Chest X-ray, AP view. Patient: 30 years old, sex F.
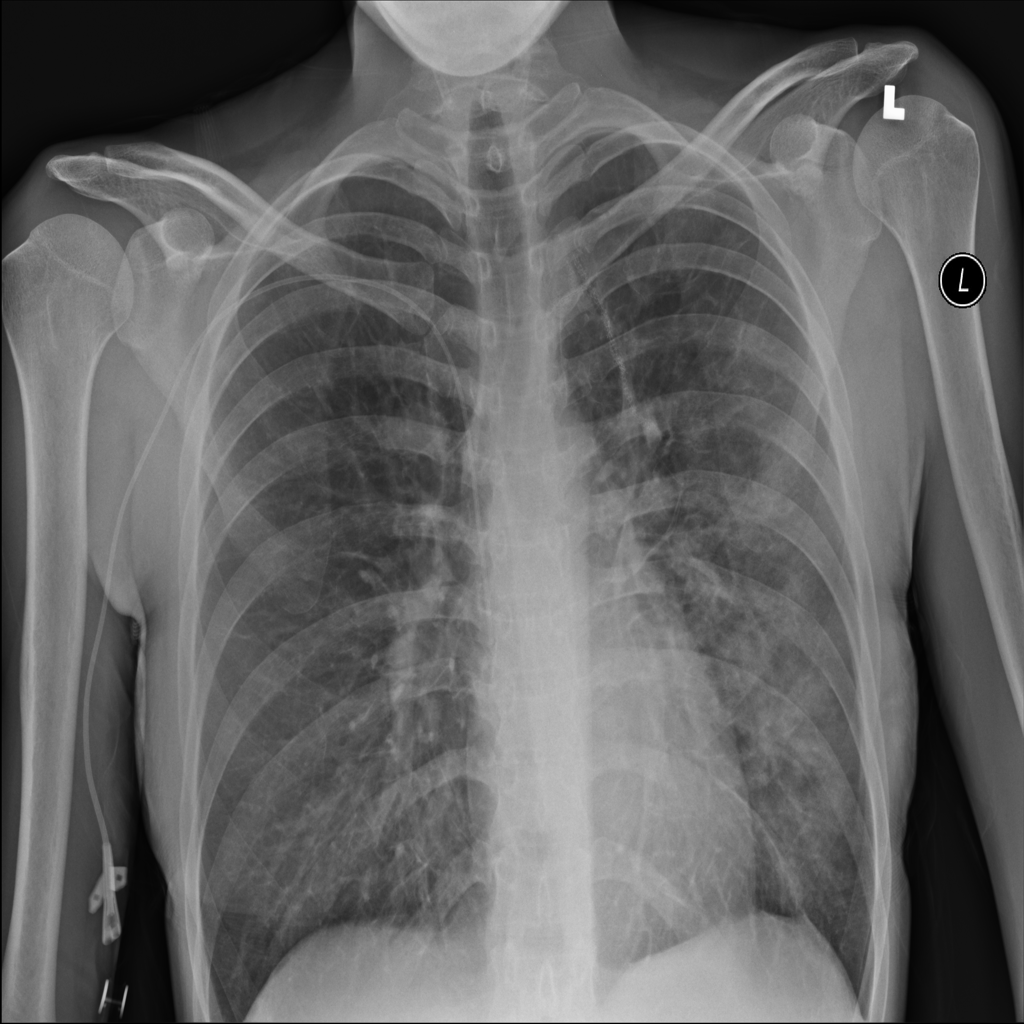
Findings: Infiltration